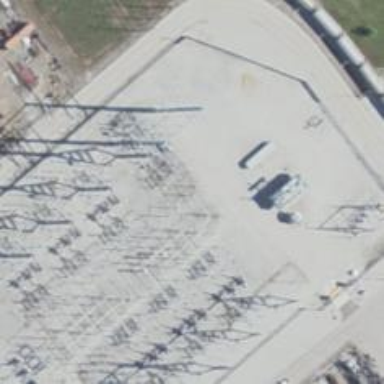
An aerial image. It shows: Switch for power supply.